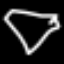
Label: diamond